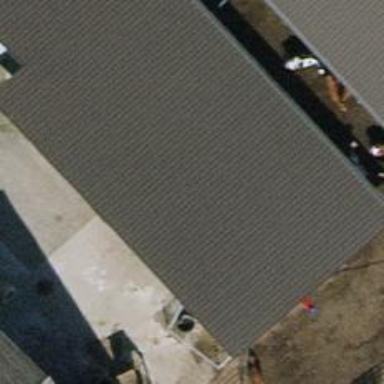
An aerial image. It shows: Building with tile roof.